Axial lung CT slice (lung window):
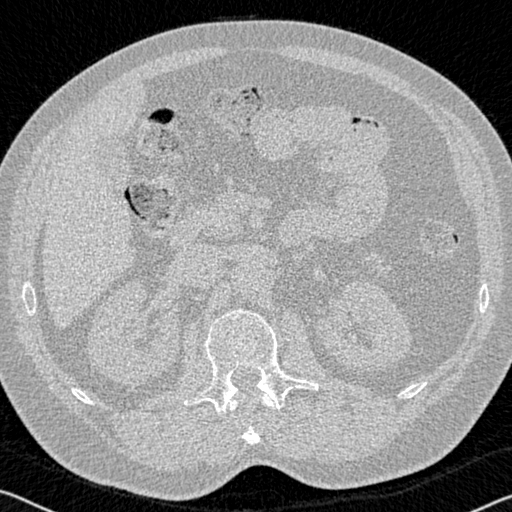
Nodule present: no